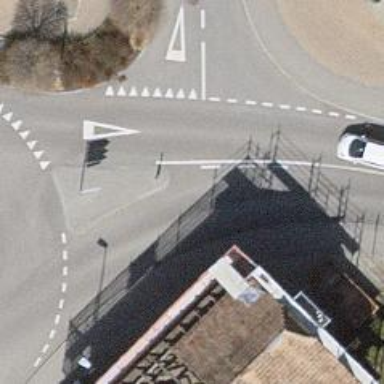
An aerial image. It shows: Road with traffic signals.